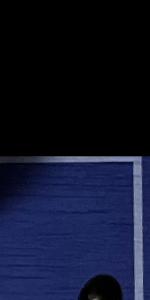
Label: Empty